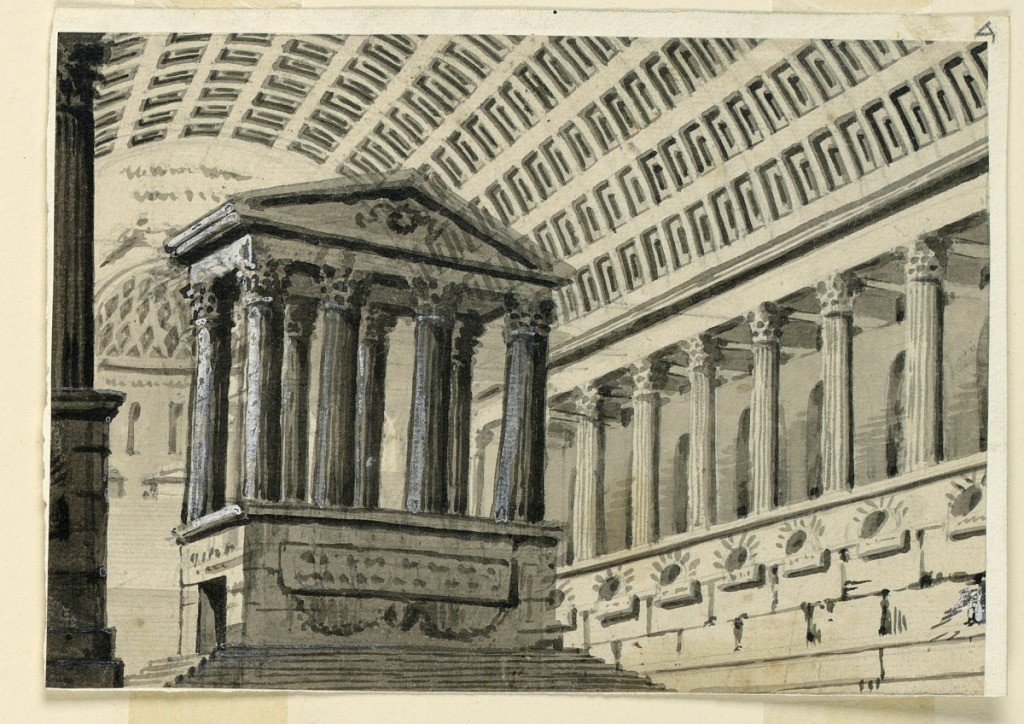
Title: Stage Design, Interior of a Sepulchral Hall
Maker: Angelo Toselli, ca. 1765? – 1826
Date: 1815–30
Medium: Brush and gray, black, and white wash, graphite on paper
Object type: Drawing
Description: Horizontal rectangle. Interior of huge hall with sarcophagi, decorated with a coffered barrel vault, seen towards the apse to which steps are leading up. The hall has a side nave upon a high structure and separated from the main nave by columns. A mausoleum stands in the main nave.